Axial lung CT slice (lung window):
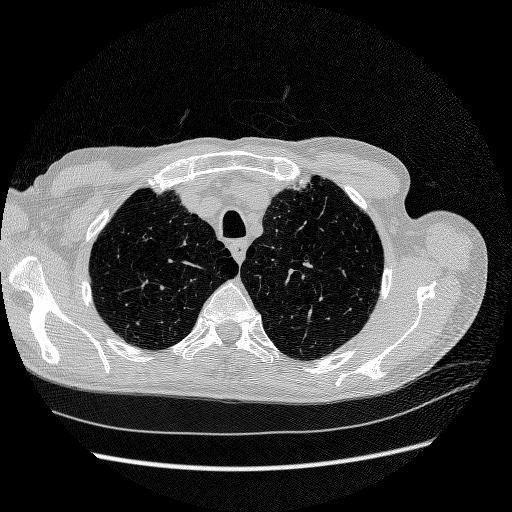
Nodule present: no